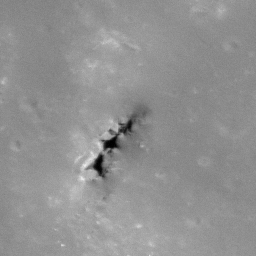
Pit: Copernicus 6b
Host crater: Copernicus
Host type: impact_melt
Lunar coordinates: latitude 10.105, longitude 339.995